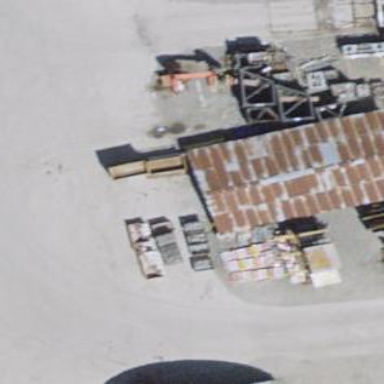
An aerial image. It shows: Shed building.